Question: manifest
'''
<?xml version="1.0" encoding="utf-8"?>
<manifest xmlns:android="http://schemas.android.com/apk/res/android"
package="com.example.pvijayalakshmi.previousversion">
<application
android:allowBackup="true"
android:icon="@mipmap/ic_launcher"
android:label="@string/app_name"
android:roundIcon="@mipmap/ic_launcher_round"
android:supportsRtl="true"
android:theme="@style/AppTheme">
<activity android:name=".MainActivity">
<intent-filter>
<action android:name="android.intent.action.MAIN" />
<category android:name="android.intent.category.LAUNCHER" />
</intent-filter>
</activity>
</application>
</manifest>
'''
grade file
'''
apply plugin: 'com.android.application'
android {
compileSdkVersion 26
buildToolsVersion "27.0.1"
defaultConfig {
applicationId "com.example.pvijayalakshmi.previousversion"
minSdkVersion 15
targetSdkVersion 26
versionCode 2
versionName "1.1"
testInstrumentationRunner "android.support.test.runner.AndroidJUnitRunner"
}
buildTypes {
release {
minifyEnabled false
proguardFiles getDefaultProguardFile('proguard-android.txt'), 'proguard-rules.pro'
}
}
}
dependencies {
compile fileTree(dir: 'libs', include: ['*.jar'])
androidTestCompile('com.android.support.test.espresso:espresso-core:2.2.2', {
exclude group: 'com.android.support', module: 'support-annotations'
})
compile 'com.android.support:appcompat-v7:26.+'
compile 'com.android.support.constraint:constraint-layout:1.0.2'
compile 'com.android.support:design:26.+'
testCompile 'junit:junit:4.12'
}
'''
I have developed an application. And I have installed it on my phone.
Now I have a requirement of adding one column to the my application. I have added one column to the database. I have made changes to the 'onUpgrade()'. I have changed the database version from 1 to 2.
I have changed the version code and version name in 'gradle' file.
I don't want to uninstall the app and re installing. I want to upgrade the app automatically.
Now I am trying to install my application(after adding column to database) in phone where previous application is also existed.
I need to upgrade my previously existed application. But I am facing issue here. The present app does not overwrite the previous application. Both applications packages names are same here.
How can I overcome this. I need the programmatic solution.
For example we have many apps like whatsapp. They have made changes to the app and releases. So, we directly update to the new version with out uninstalling our existing whatsapp. Like wise I am trying to do.
Any help would be appreciated.
When I am trying to install application, It is showing like this.

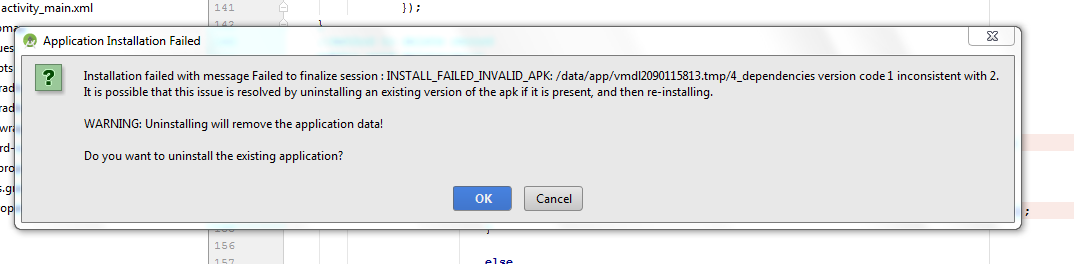
Answer: <URL>
This answer works for me thank you so much for stackoverflow.